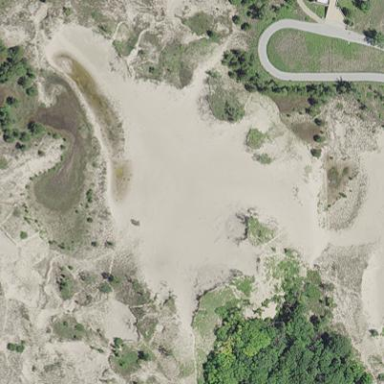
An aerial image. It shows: Dune covered in grassland.